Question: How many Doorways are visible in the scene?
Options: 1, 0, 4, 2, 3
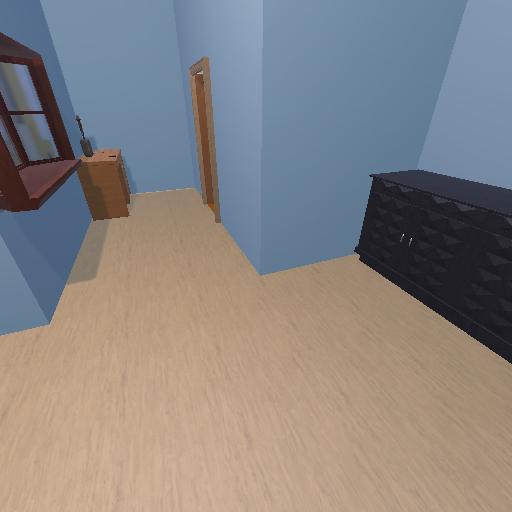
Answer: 1